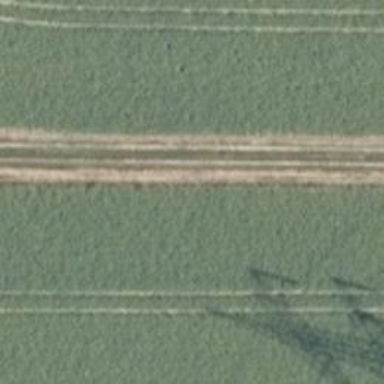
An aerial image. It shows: Track with grade5 tracktype.